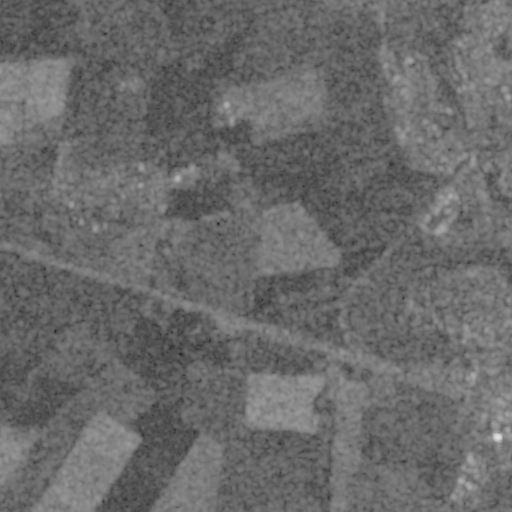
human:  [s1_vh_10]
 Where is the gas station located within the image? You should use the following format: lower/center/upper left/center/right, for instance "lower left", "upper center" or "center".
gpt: The gas station is located in the center right of the image.
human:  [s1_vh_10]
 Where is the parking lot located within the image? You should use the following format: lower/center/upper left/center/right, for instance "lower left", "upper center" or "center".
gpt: The parking lot is located in the right of the image.
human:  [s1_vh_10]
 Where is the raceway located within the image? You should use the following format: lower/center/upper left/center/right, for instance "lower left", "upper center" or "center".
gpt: The raceway is located in the upper right of the image.
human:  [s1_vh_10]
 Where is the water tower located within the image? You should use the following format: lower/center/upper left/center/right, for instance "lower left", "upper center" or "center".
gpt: The water tower is located in the upper right of the image.
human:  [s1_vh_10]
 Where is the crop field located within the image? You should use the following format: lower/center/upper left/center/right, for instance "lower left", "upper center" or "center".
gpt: There is no crop field in the image.

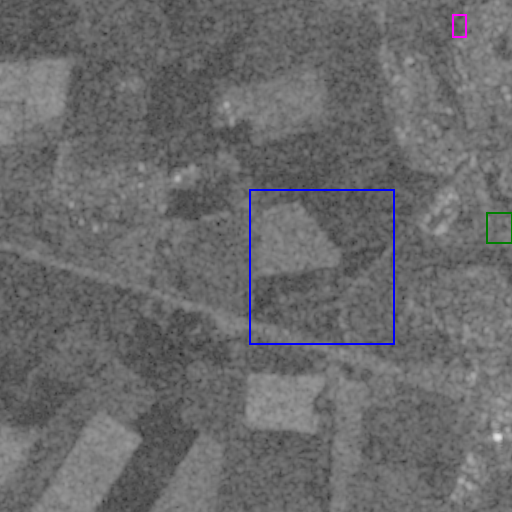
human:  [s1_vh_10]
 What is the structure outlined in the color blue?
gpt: The structure outlined in blue is a crop field.
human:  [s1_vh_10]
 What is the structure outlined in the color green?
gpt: The structure outlined in green is a park.
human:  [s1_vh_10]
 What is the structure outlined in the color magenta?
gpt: The structure outlined in magenta is a parking lot.
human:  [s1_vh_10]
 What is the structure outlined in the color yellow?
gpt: There is no yellow outline.